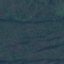
Land use / land cover class: Forest